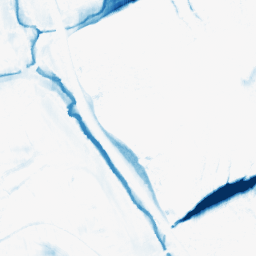
Category: morphological
Decomposition family: morphological_ellipse
Decomposition parameters: operation: closing
width: 30
height: 10
Upsampling method: quintic
Upsampling parameters: scale: 4
Upsampling scale: 4